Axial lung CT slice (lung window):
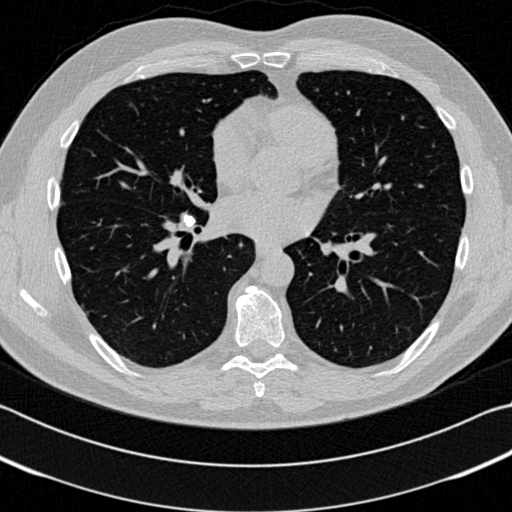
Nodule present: no